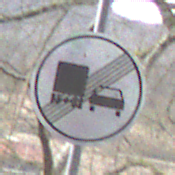
Verkehrszeichen: EndeUeberholverbotKraftfahrzeuge
Umgebung: Outdoor, Nature
Tageszeit: MorningAfternoon
Wetter: PartlyCloudy
Licht: Natural
Jahreszeit: NotSpecified
Kontrast: LowContrast